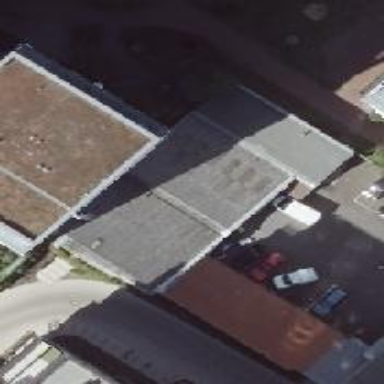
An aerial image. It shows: Car repair shop.